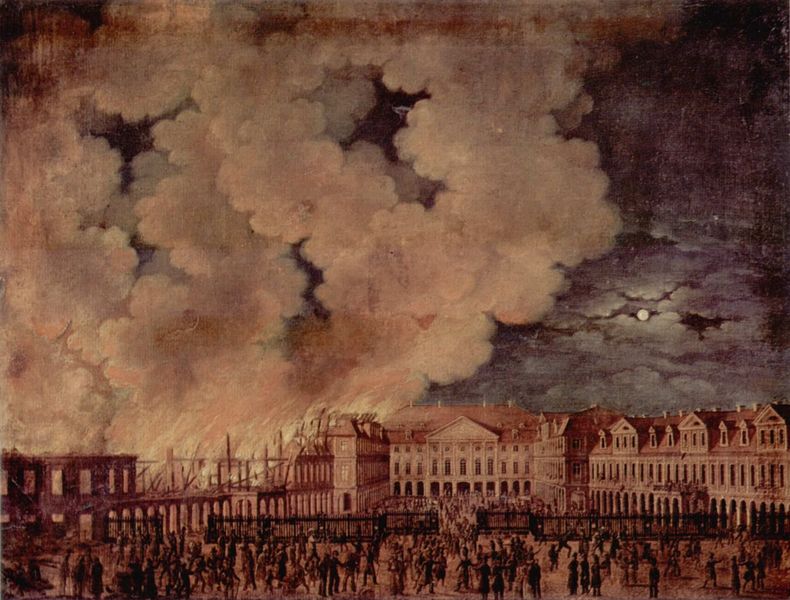
Titel: Braunschweig, Schlossbrand von Westen
Künstler: Karl Schröder
Standort: Braunschweig
Institution: Städtisches Museum
Schlagwörter: blau, dunkel, feuer, gemälde, himmel, mann, weiß, wolken, menschen, stadt, abend, braun, fenster, frau, grau, licht, nacht, schwarz, zeichnung, gebäude, schloss, wolke, zaun, leute, malerei, masse, menge, versammlung, architektur, häuser, qualm, rauch, düster, fassade, fassaden, venedig, giebel, nebel, markt, platz, brand, katastrophe, krieg, not, treppe, zerstörung, arch, arches, architecture, blue, crowd, fight, historienbild, men, oil, palace, people, red, soldiers, white, window, women, black, dark, figures, france, gold, modern, old, painting, windows, woman, looking, oil painting, pink, print, brown, tor, flucht, bögen, mond, ruine, palast, flammen, aufruhr, gauben, druck, sterne, radierung, stich, paris, aufstand, menschenmasse, tumult, menschenmenge, rathaus, arkaden, wood, smoke, portikus, cloud, clouds, man, sky, historienmalerei, building, house, nature, orange, water, german, houses, roof, sun, menschengruppe, gaupen, spain, light, wien, night, drawing, london, aufregung, castle, ruin, ruins, army, battle, french, revolution, ladder, cloudy, disaster, storm, survivors, vollmond, door, bridge, fence, small, town, bräunlich, klassisch, feuersbrunst, menschenansammlung, bastille, city, royal, fort, doors, square, buildings, facade, gate, scale, menschne, factory, watching, hamburg, england, moon, moonlight, smog, brunst, war, fire, shadows, canvas, cityscape, staring, cold, full moon, burning, darkness, flames, celebrate, danger, help, waiting, photography, graubild, crowds, flame, gaffer, fear, killing, chaos, rail, historic, stadtbrand, brennt, blaze, burn, collonade, rebellion, volksauflauf, running, plaza, couds, gates, attack, warning, aufruht, emergency, fasseden, parlamentsgebäude, riot, wasweißich, french revolution, destruction, destroyed, pillars, bulding, downtown, en, ash, buildins, inferno, crowed, rafters, panic, helpless, arson, arsen, mob, hot, crisis, revolt, destroy, exit, small figures, brnad, fok, alert, lookding, burning city, evacuation, aufstabnd, skly, fire moon crowd city, billow, darkl, parliment, could, buildindg, city center, killing\, conflaguration, wrought iron, great fire of london, aflame, sounds, pickets, engulfed